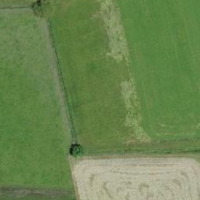
EUNIS habitat code: 52
Species observed at this site:
Chorthippus albomarginatus
Pseudochorthippus parallelus
Chorthippus biguttulus
Gryllus campestris
Roeseliana roeselii